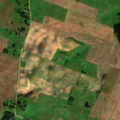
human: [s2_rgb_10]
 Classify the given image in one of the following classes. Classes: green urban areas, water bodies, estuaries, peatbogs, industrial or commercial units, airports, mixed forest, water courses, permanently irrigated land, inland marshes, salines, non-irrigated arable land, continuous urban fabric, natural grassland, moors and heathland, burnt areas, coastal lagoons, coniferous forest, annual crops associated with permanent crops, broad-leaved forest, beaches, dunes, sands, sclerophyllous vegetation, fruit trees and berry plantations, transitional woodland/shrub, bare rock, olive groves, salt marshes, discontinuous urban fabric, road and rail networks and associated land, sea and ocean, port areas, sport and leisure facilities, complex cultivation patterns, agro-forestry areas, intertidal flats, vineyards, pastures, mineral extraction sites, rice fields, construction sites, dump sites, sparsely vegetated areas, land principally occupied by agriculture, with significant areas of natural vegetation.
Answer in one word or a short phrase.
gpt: non-irrigated arable land, pastures, complex cultivation patterns, broad-leaved forest